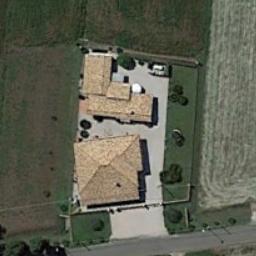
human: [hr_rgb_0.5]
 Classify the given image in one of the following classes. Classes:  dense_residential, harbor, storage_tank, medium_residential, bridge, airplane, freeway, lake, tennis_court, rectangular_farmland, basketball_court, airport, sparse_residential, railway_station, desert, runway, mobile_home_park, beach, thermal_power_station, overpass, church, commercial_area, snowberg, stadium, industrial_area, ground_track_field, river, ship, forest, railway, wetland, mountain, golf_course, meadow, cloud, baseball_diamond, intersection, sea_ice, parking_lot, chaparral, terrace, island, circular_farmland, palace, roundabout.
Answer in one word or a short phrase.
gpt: sparse_residential